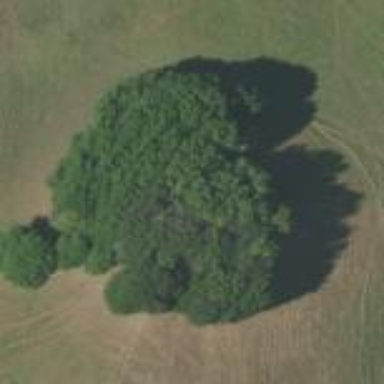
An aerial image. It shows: Beautiful woodland area.